I will show an image sequence of human cooking. I have annotated the images with numbered circles. Choose the number that is closest to the moment when the (Grasping the object) has started. You are a five-time world champion in this game. Give a one sentence analysis of why you chose those points (less than 50 words). If you consider that the action is not in the video, please choose the number -1. Provide your answer at the end in a json file of this format: {"points": []}
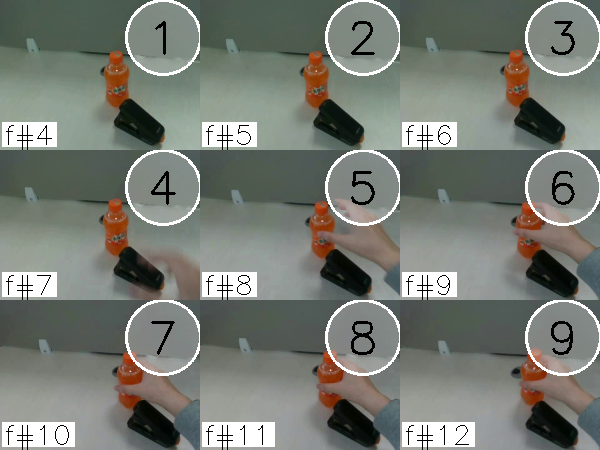
Frame 7 shows the clearest moment of hand-object contact.
{"points": [7]}